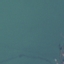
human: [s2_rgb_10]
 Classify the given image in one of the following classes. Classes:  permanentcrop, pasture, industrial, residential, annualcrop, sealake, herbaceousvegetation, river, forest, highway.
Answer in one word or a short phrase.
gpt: SeaLake